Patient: sex M, age 62
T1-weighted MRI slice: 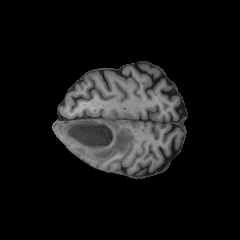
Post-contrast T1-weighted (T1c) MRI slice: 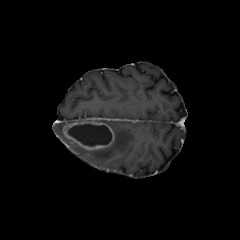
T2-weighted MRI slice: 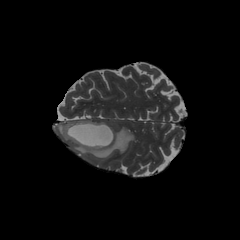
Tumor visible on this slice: yes
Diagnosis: Glioblastoma, IDH-wildtype
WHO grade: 4